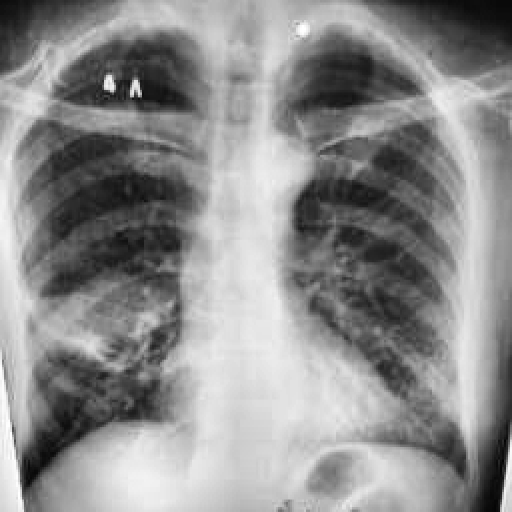
Finding: TUBERCULOSIS